Interaction volume radius: 5 \u00c5
Interaction volume height: 10 \u00c5
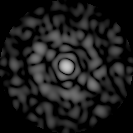
Disorder parameter: 0.7922